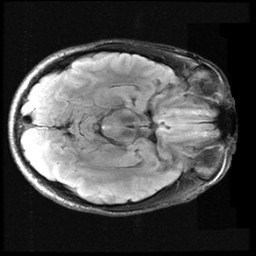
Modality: FLAIR
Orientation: axial
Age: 27
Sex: male
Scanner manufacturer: ge
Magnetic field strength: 3 T
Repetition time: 11 s
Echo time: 0.1497 s